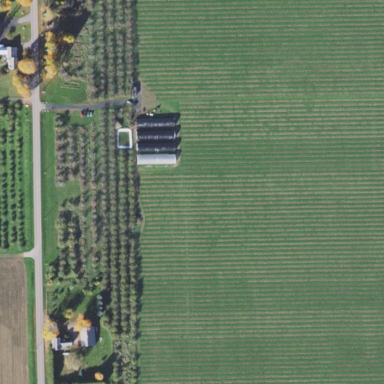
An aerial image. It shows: Orchard.